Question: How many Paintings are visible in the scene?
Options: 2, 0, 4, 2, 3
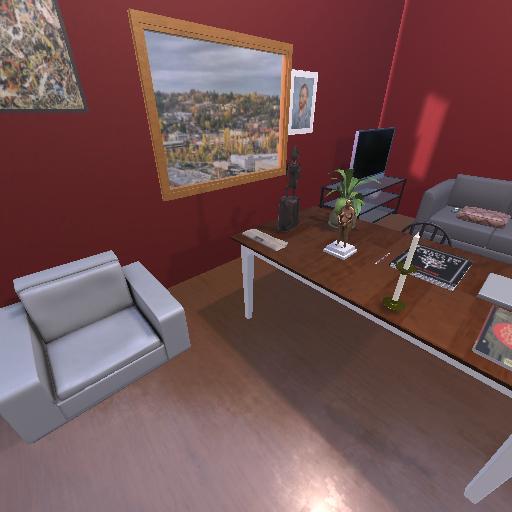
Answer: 2